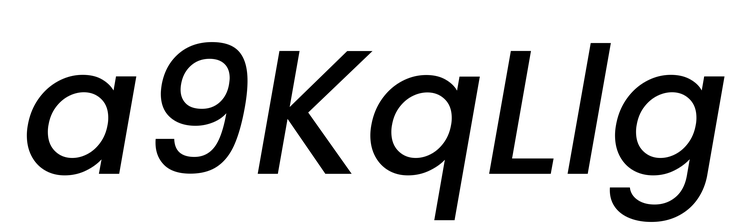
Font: Poppins-MediumItalic